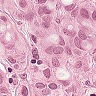
Metastatic tissue present: yes